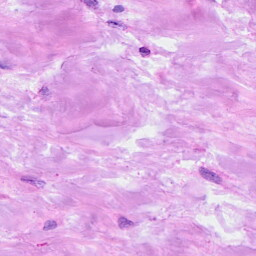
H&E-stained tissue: Breast